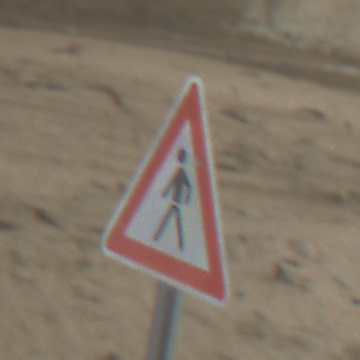
Verkehrszeichen: FussgaengerRechts
Umgebung: Roofed, Beach
Tageszeit: Midday
Wetter: Overcast
Licht: Natural
Jahreszeit: NotSpecified
Kontrast: LowContrast